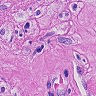
Metastatic tissue present: yes